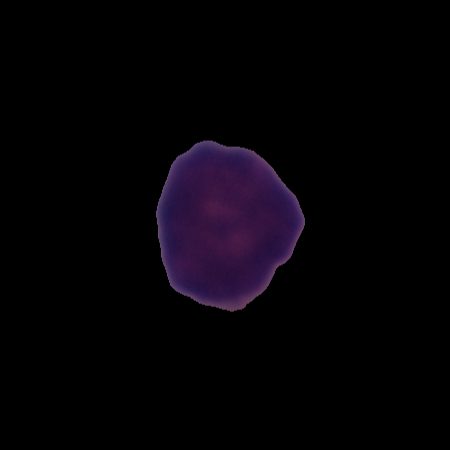
Label: healthy